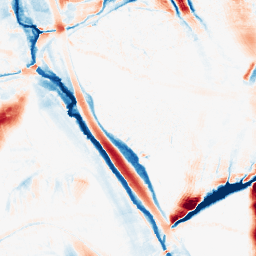
Category: morphological
Decomposition family: morphological_ellipse
Decomposition parameters: operation: average
width: 20
height: 50
Upsampling method: bspline
Upsampling parameters: scale: 2
Upsampling scale: 2